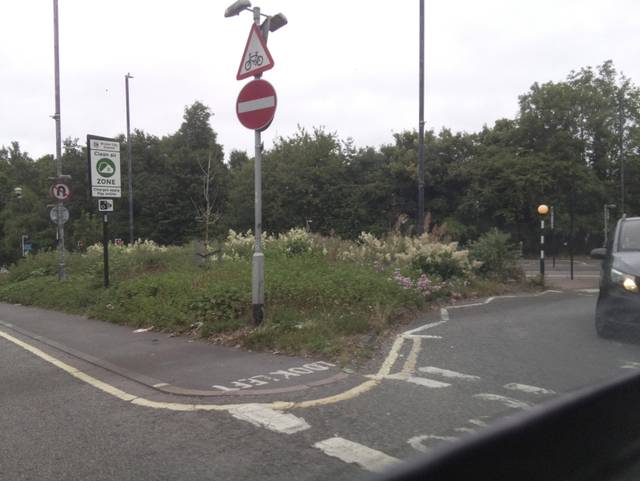
Region: United Kingdom
Coordinates: 51.444, -2.578